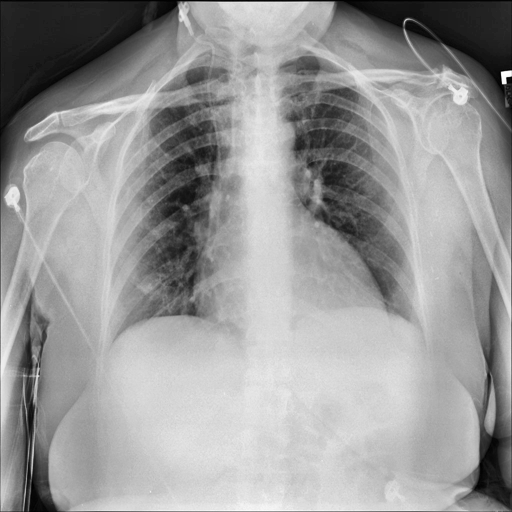
Finding: NORMAL